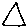
Label: triangle